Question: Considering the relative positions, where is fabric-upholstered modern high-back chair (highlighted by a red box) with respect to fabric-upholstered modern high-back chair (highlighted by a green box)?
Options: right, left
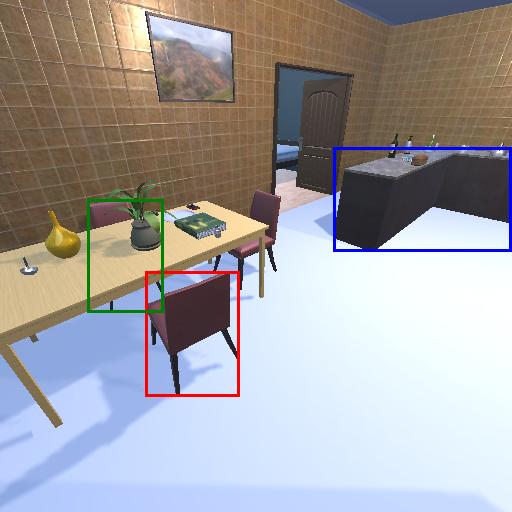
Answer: right